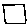
Label: square